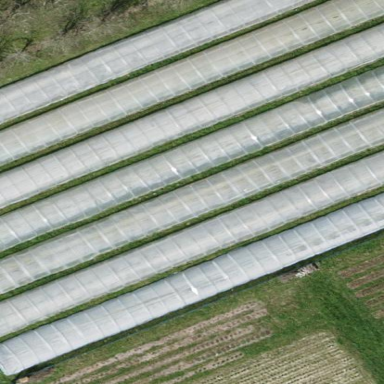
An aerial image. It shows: Greenhouse.